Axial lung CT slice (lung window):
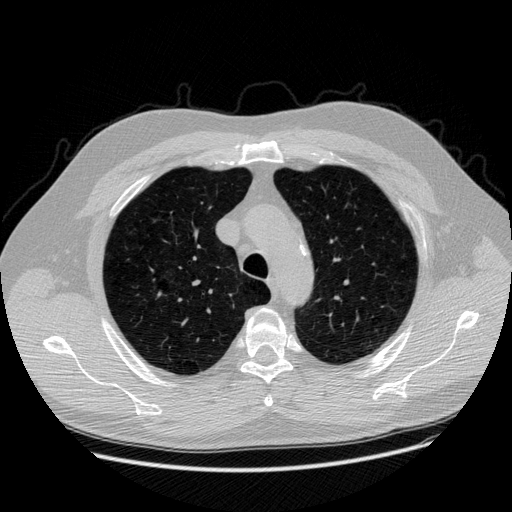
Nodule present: no